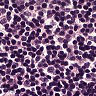
Metastatic tissue present: no